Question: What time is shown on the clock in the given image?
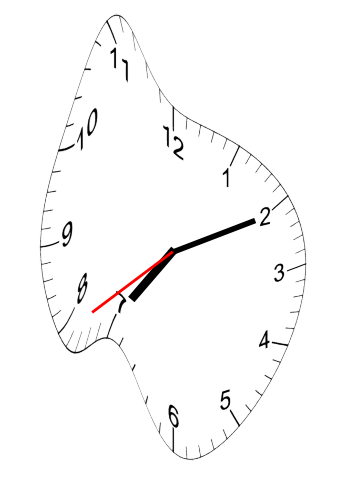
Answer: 07:10:39